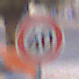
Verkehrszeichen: Geschwindigkeit40
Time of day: SunriseSunset
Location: Outdoor (Urban)
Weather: Clear
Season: NotSpecified
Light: Natural